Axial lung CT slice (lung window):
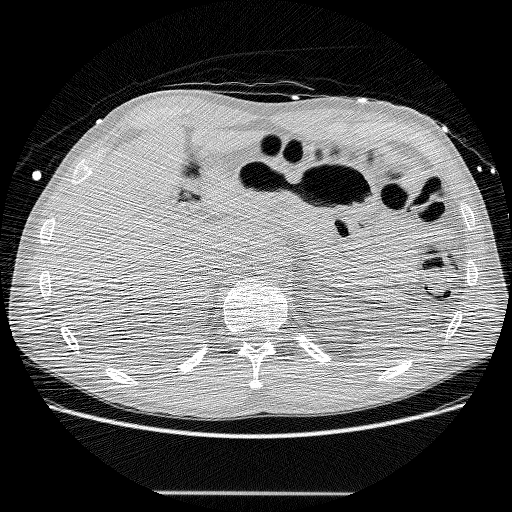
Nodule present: no